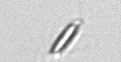
Label: Chrysochromulina